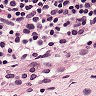
Metastatic tissue present: no